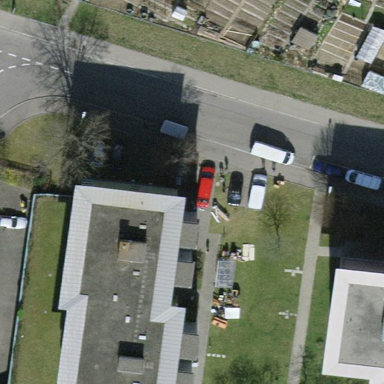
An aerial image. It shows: Flat-roofed apartment building.